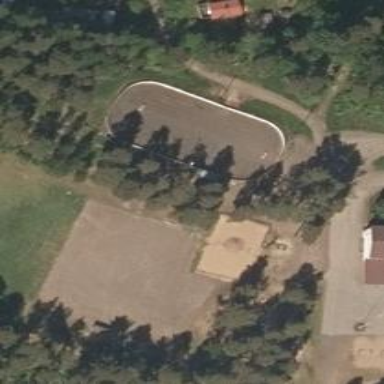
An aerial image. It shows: Disc golf basket.